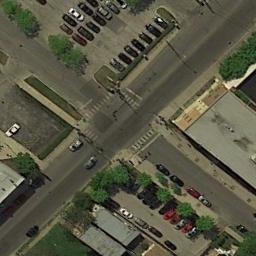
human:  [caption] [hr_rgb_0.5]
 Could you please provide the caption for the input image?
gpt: There are many different shapes of buildings beside the intersection .

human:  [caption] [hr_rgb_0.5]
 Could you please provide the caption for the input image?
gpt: There are many cars at the intersection .

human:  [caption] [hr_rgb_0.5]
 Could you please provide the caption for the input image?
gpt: An intersection with sparse traffic is between some buildings and parking lots .

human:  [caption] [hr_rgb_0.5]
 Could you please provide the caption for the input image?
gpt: There are several moving vehicles on the road at the intersection, There are many buildings and some trees around the intersection, And many cars are parked in the open space beside the intersection .

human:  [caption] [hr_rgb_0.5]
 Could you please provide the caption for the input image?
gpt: There are some cars parked beside the intersection .